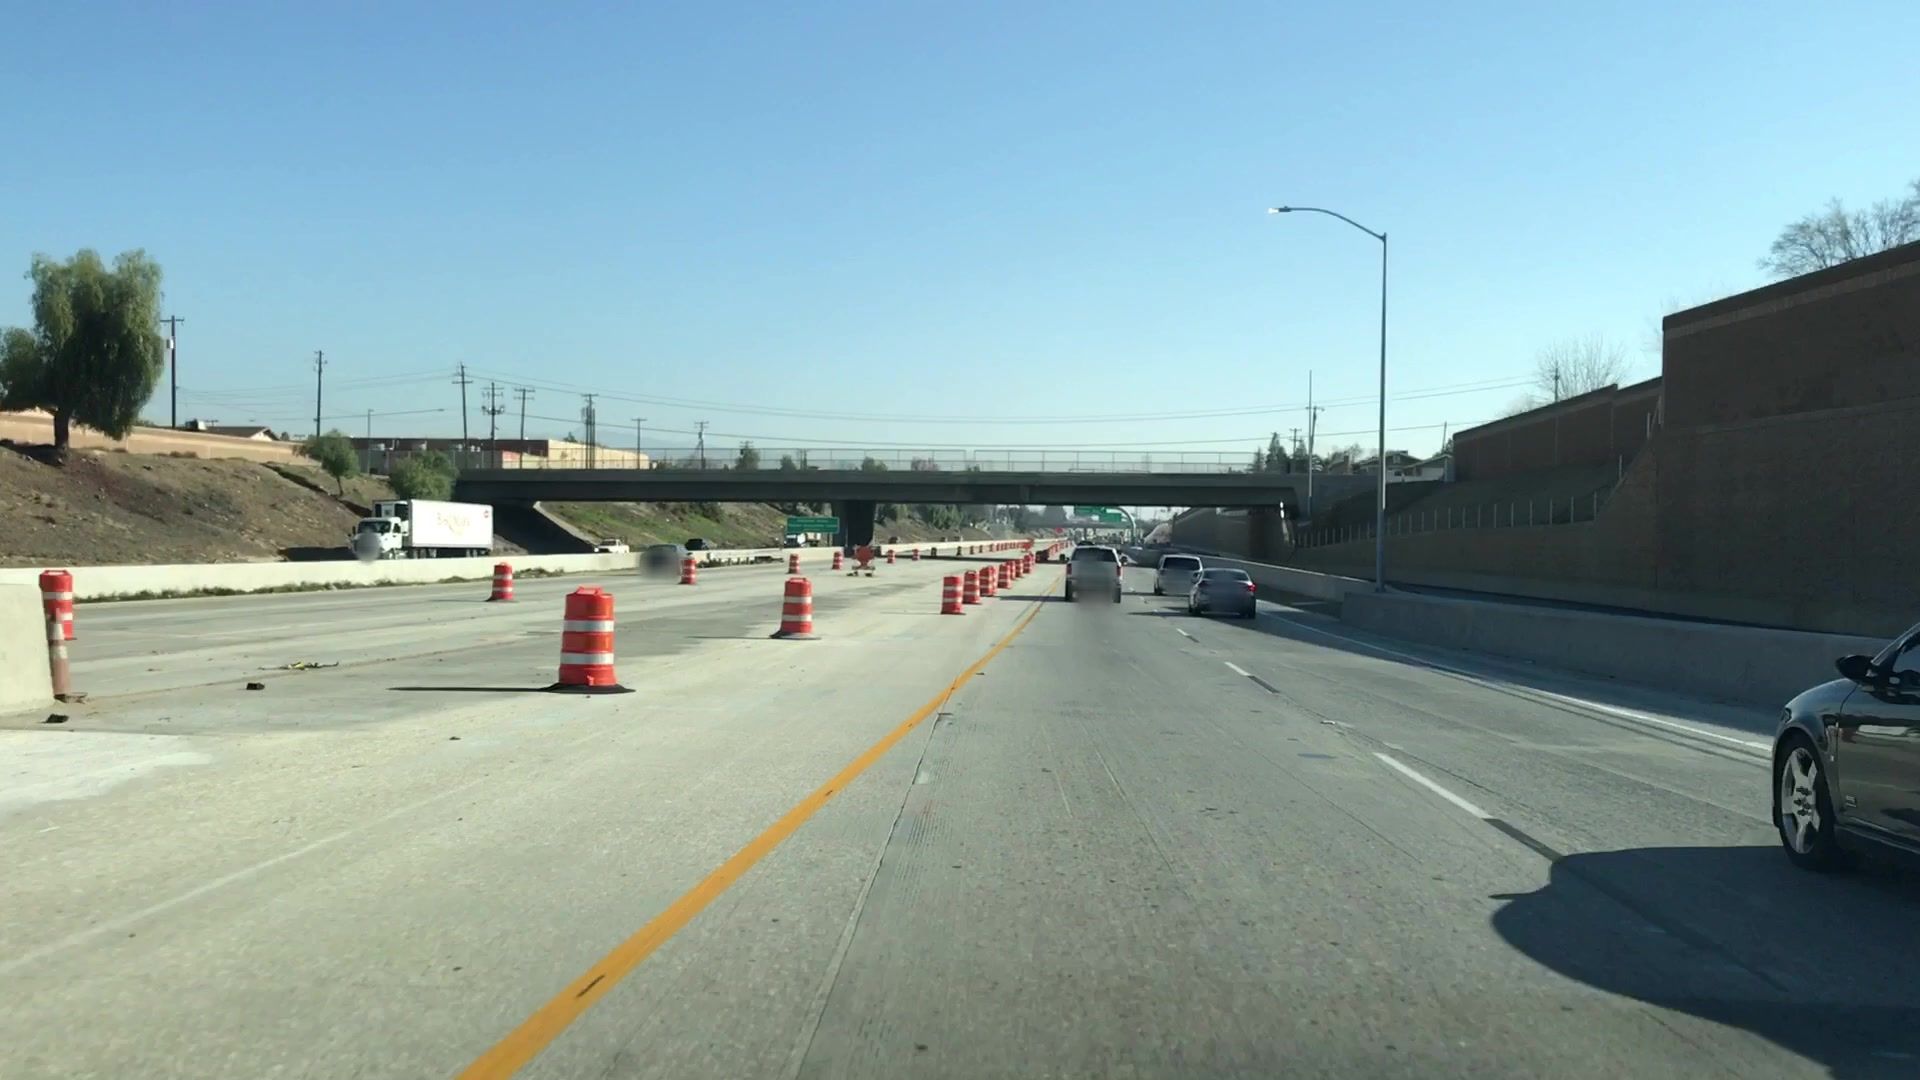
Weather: clear
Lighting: day
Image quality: good
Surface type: driving surface
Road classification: trunk_link, motorway_link
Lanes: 2
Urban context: urban centre
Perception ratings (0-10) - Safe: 0.59, Lively: 1.05, Beautiful: 1.19, Boring: 6.46, Depressing: 8.75, Wealthy: 1.27